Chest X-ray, AP view. Patient: 63 years old, sex M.
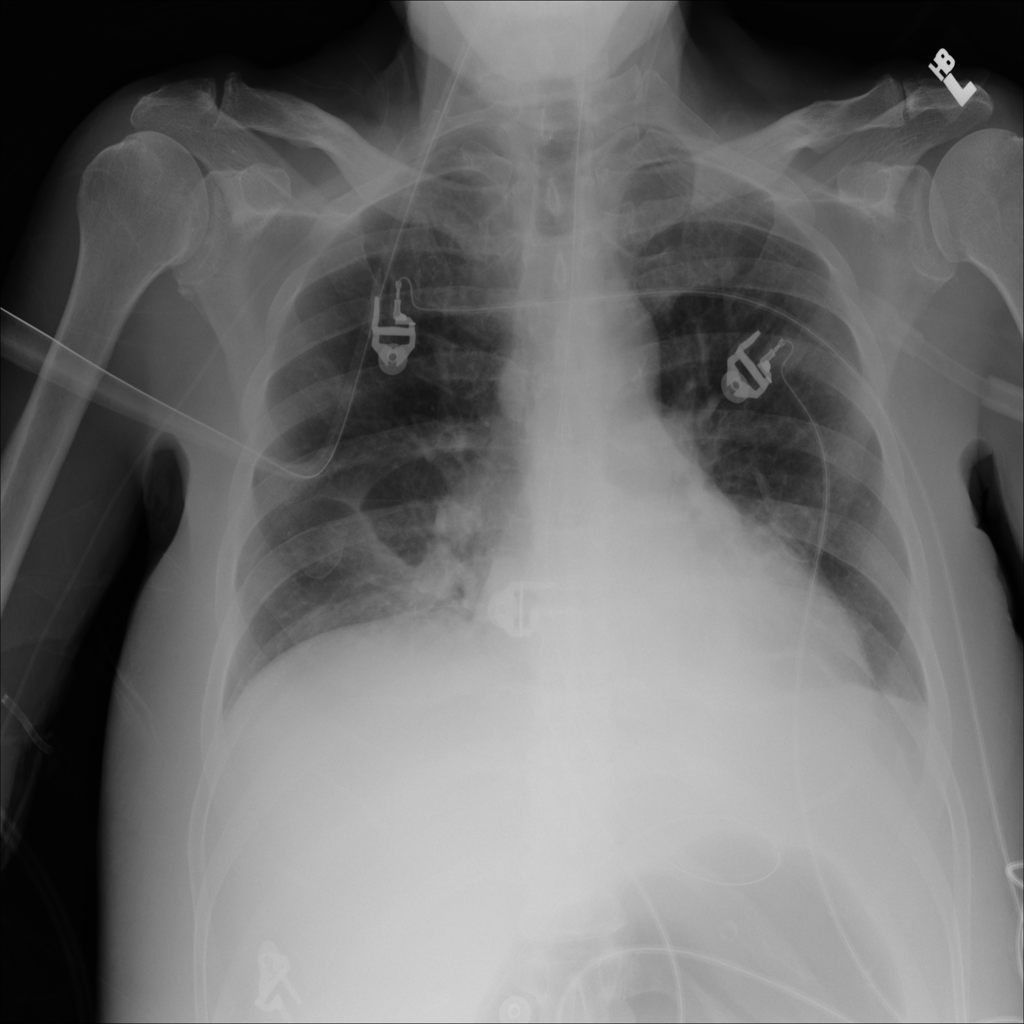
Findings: Consolidation, Effusion